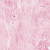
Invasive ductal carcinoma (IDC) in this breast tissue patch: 0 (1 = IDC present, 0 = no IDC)